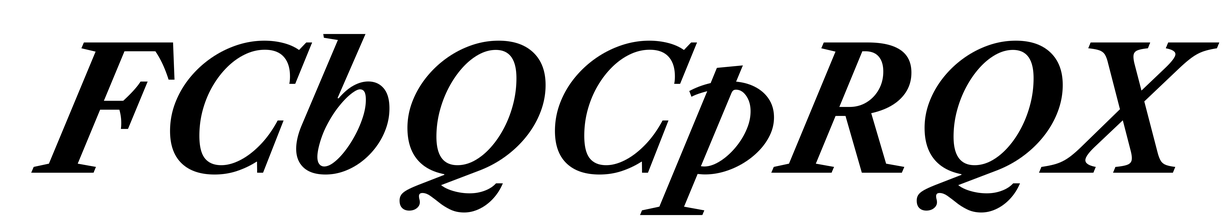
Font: LibreCaslonText-Italic_Bold_Italic